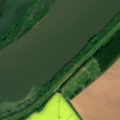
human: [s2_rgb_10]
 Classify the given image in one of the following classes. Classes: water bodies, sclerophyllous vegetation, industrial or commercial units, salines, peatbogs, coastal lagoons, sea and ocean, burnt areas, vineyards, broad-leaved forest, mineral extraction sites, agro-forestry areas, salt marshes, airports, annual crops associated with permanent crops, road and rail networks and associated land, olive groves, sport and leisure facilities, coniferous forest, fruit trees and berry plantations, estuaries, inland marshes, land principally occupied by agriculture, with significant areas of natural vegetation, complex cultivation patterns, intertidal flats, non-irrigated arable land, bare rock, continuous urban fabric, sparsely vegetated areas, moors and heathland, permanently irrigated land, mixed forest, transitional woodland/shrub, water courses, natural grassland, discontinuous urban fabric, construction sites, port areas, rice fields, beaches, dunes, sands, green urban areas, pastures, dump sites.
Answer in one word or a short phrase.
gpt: non-irrigated arable land, broad-leaved forest, inland marshes, water courses